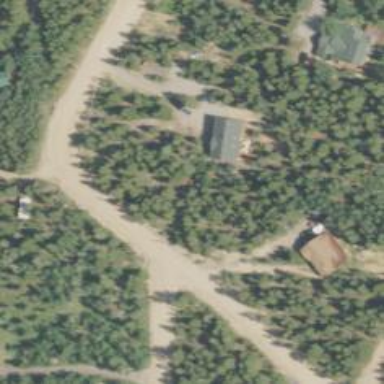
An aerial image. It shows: Residential road with grade2 tracktype.